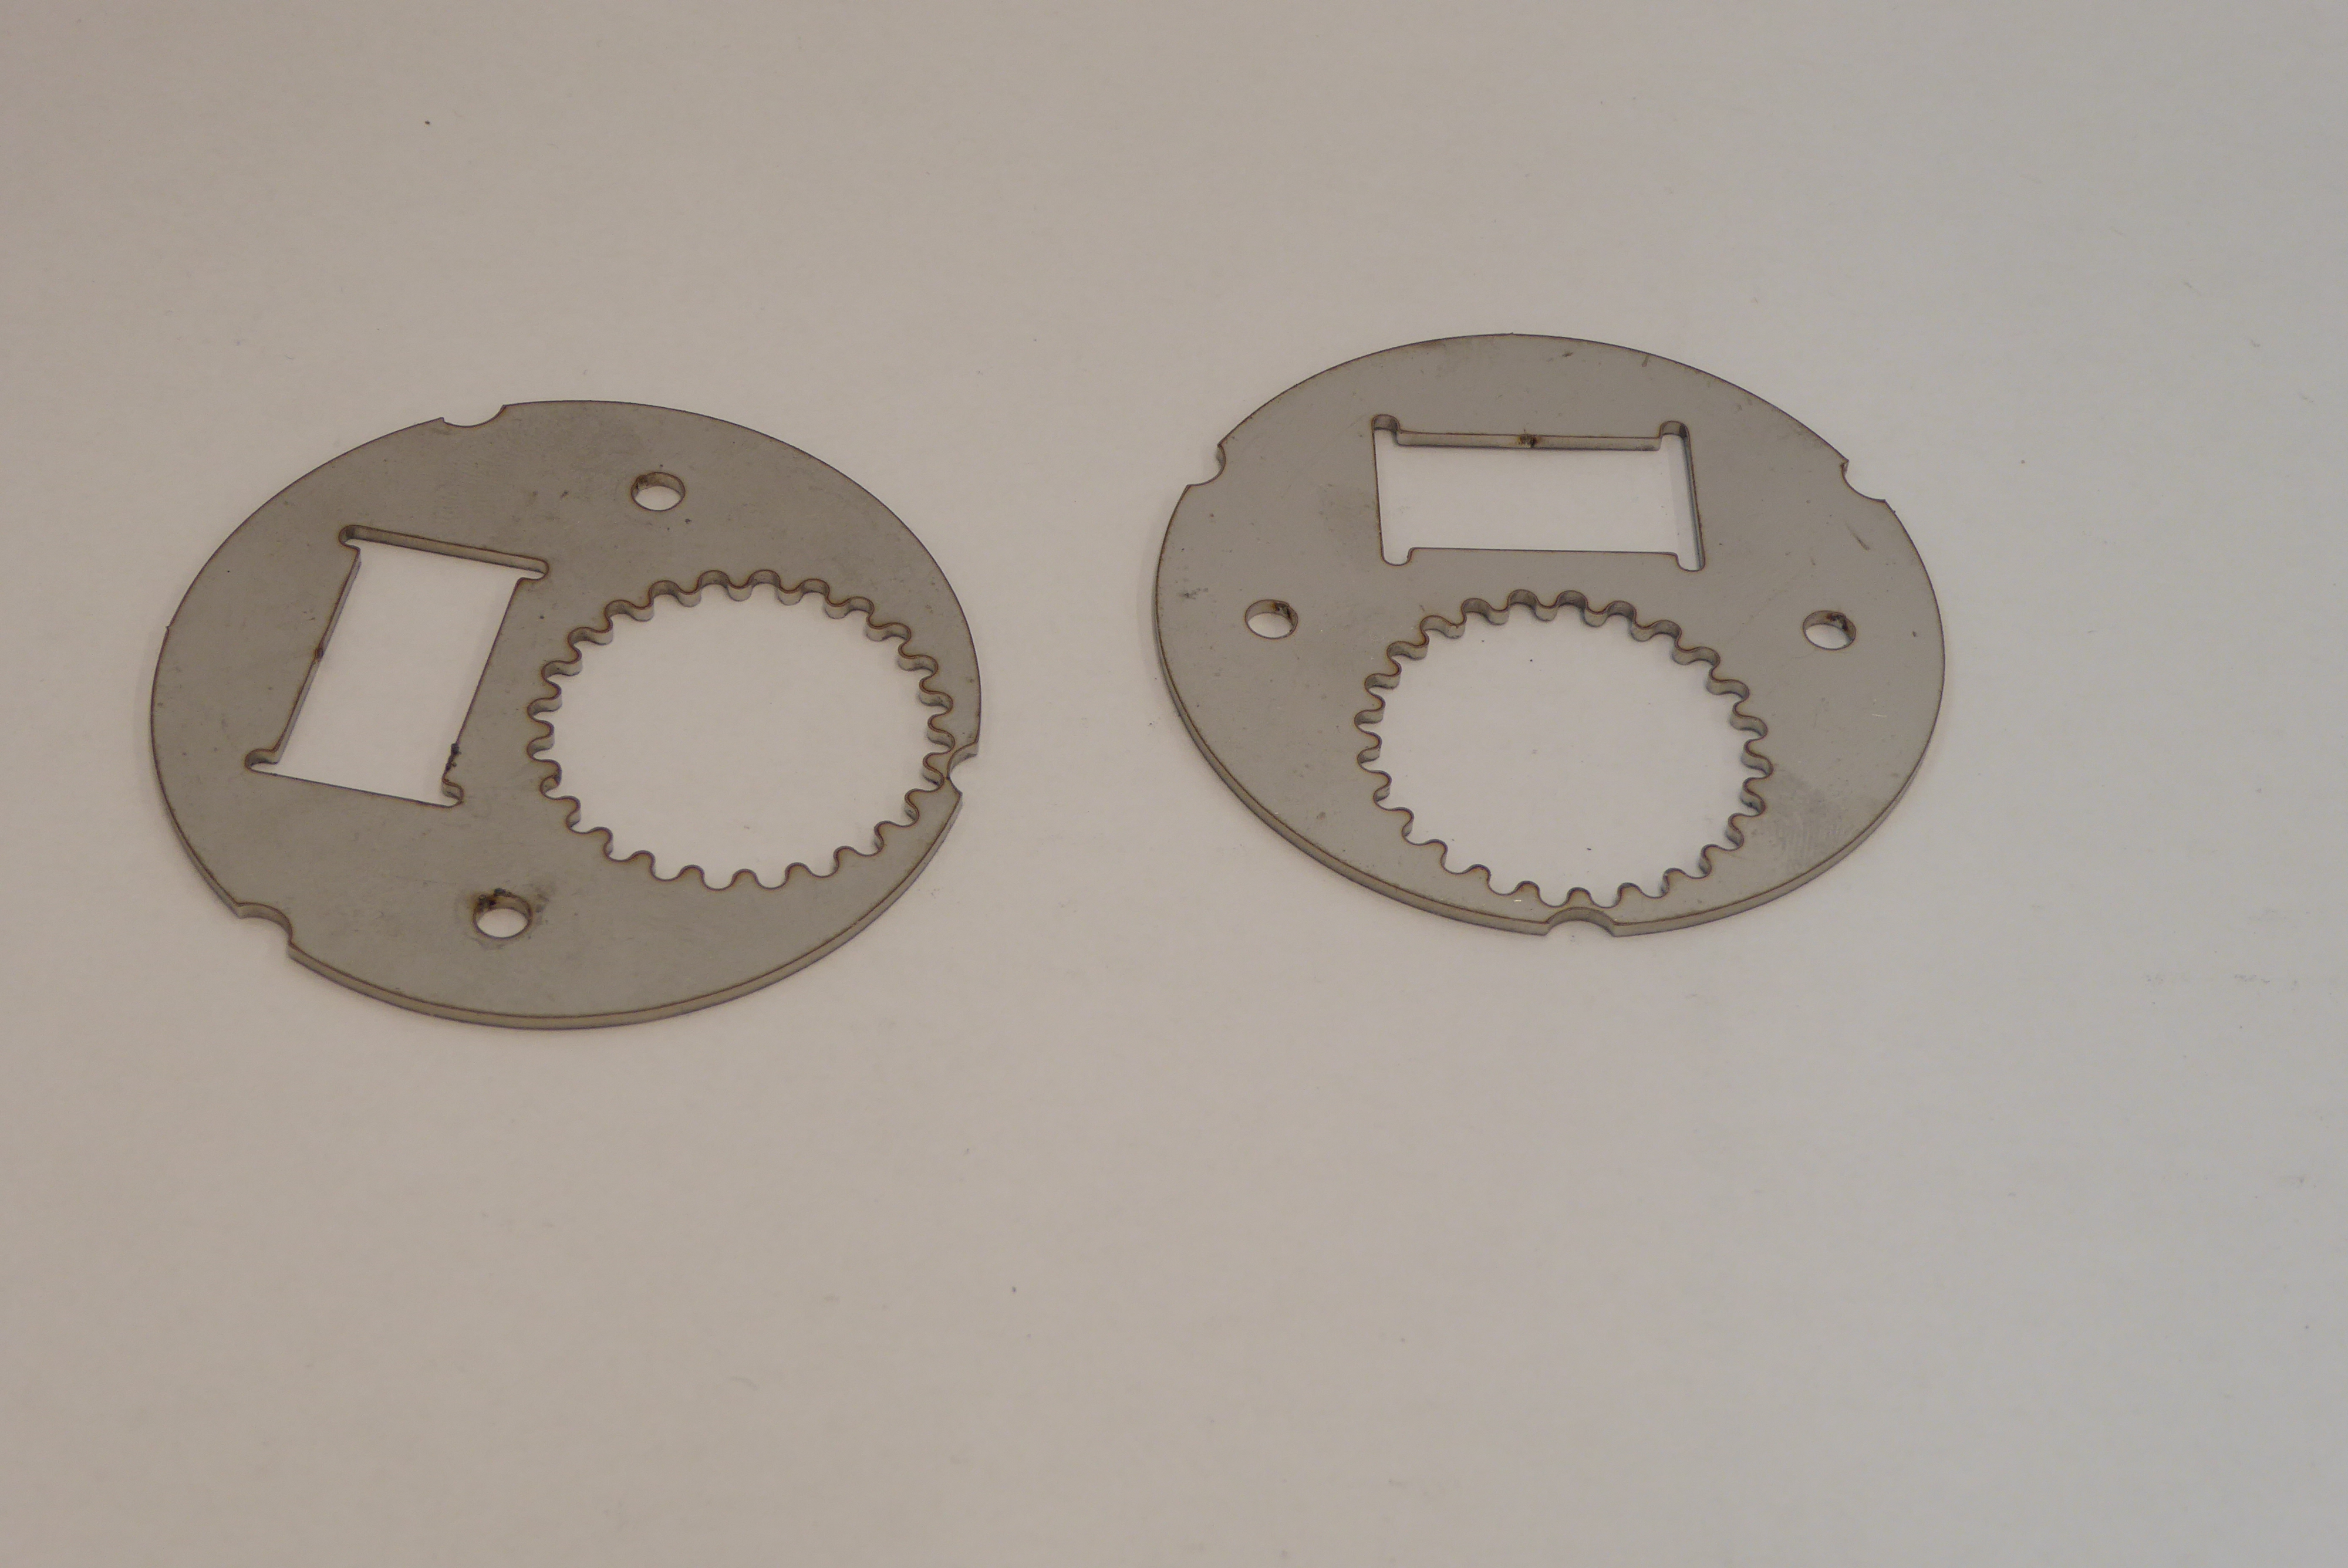
Label: Bottle Opener - Inlay